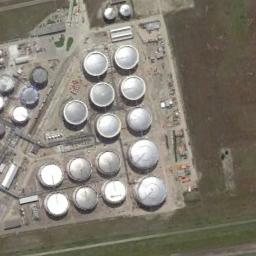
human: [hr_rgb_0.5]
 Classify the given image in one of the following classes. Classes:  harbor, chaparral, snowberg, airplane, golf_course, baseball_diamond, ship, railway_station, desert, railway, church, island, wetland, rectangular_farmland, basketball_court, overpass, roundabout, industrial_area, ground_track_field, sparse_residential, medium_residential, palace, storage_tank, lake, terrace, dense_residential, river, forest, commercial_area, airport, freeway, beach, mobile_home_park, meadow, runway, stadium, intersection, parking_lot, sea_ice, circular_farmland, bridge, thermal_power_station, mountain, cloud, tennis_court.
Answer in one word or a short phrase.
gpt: storage_tank